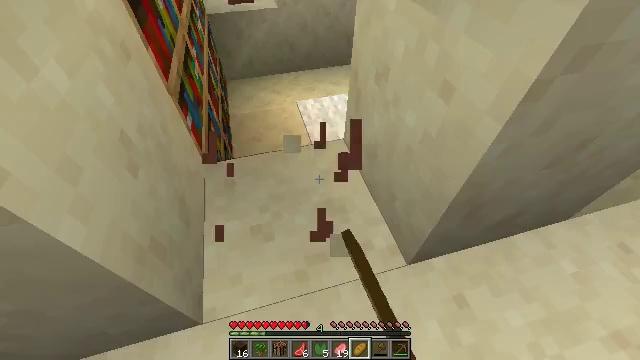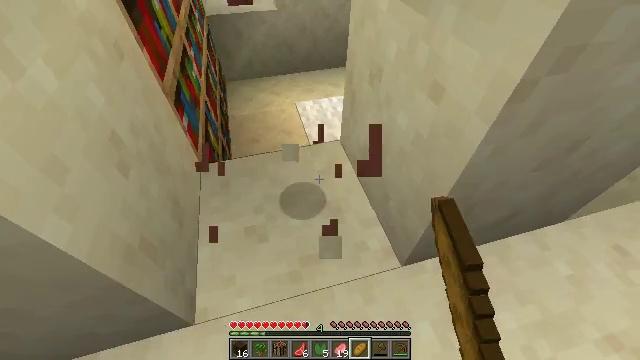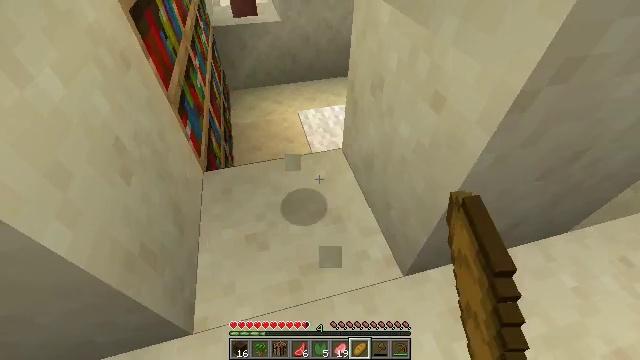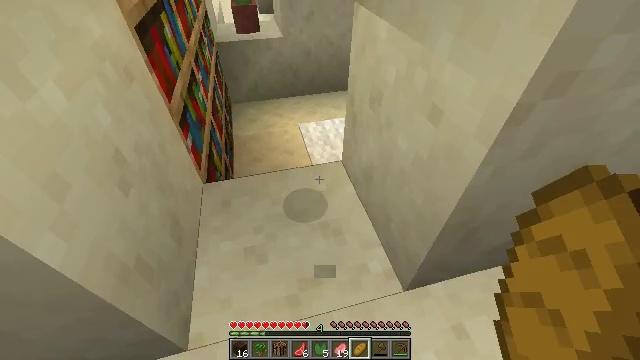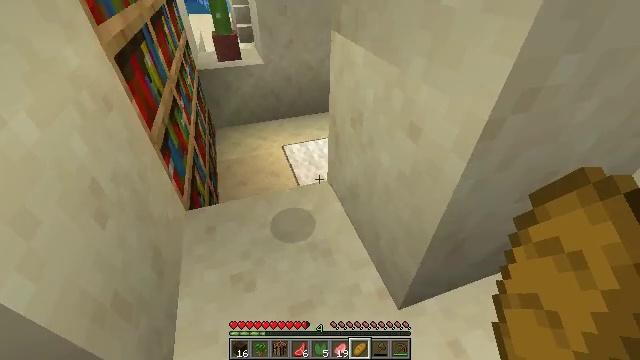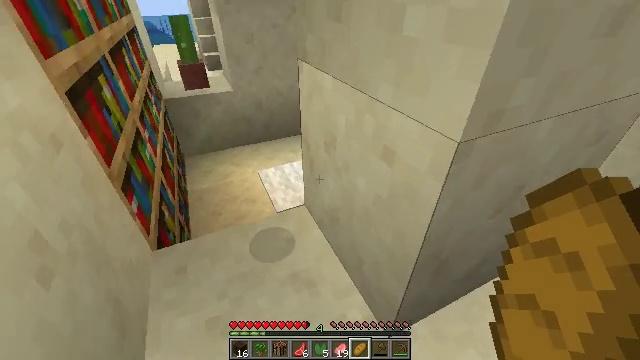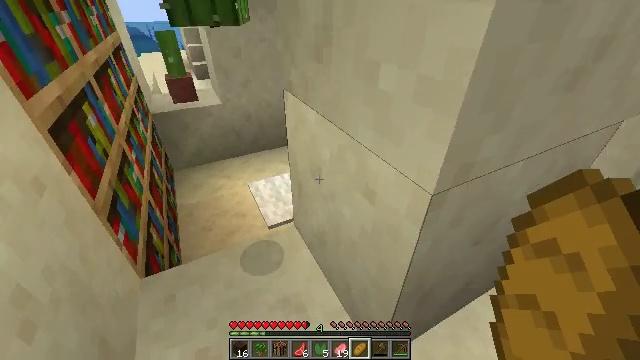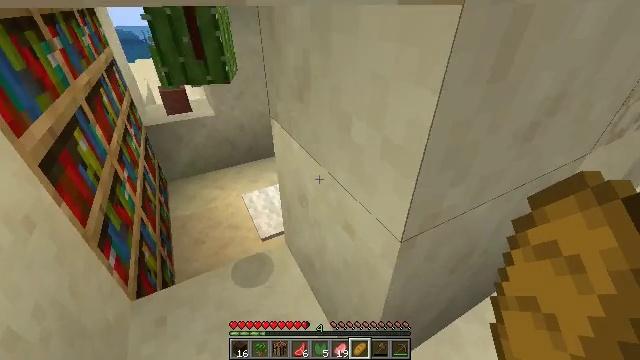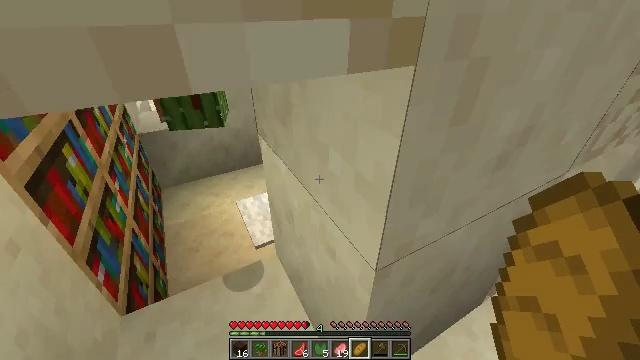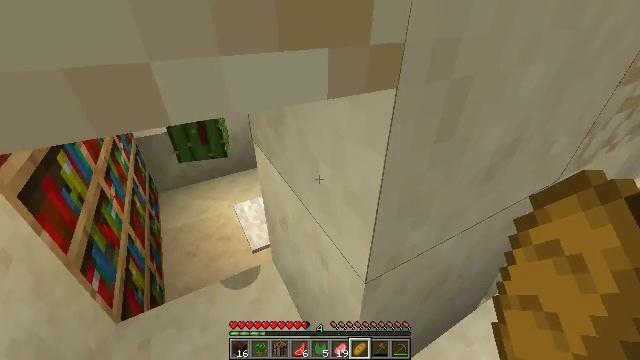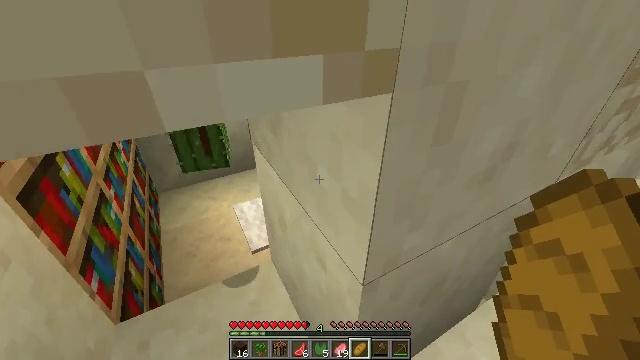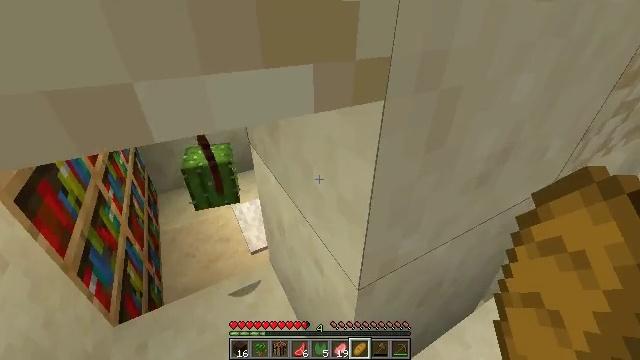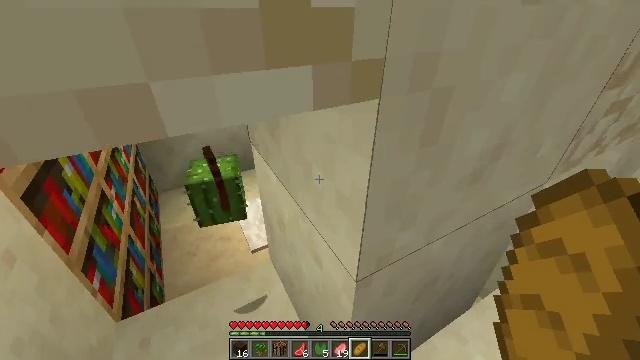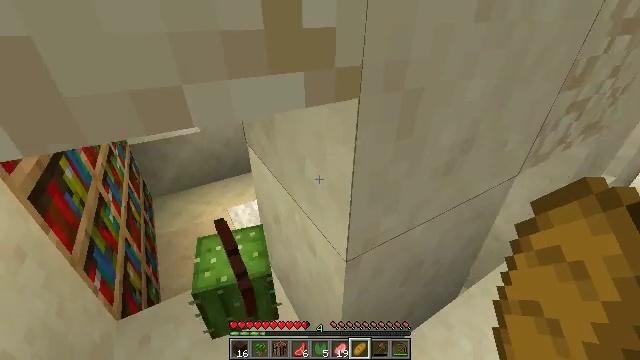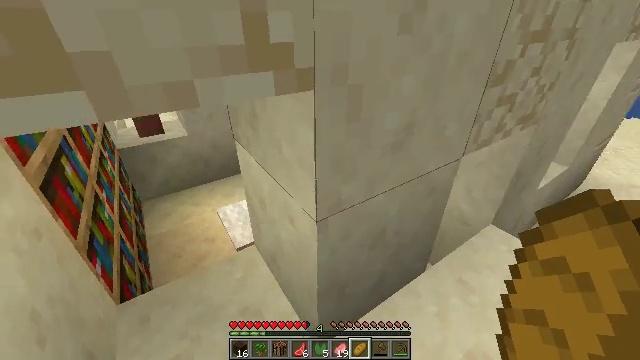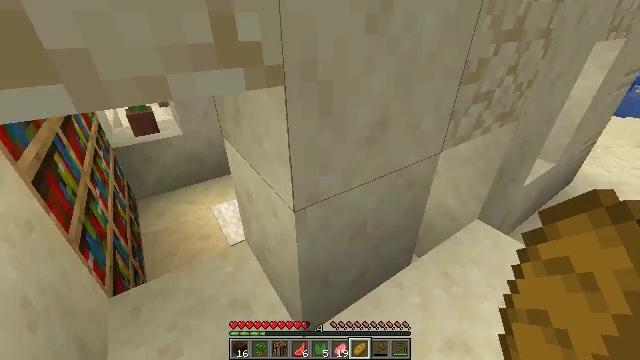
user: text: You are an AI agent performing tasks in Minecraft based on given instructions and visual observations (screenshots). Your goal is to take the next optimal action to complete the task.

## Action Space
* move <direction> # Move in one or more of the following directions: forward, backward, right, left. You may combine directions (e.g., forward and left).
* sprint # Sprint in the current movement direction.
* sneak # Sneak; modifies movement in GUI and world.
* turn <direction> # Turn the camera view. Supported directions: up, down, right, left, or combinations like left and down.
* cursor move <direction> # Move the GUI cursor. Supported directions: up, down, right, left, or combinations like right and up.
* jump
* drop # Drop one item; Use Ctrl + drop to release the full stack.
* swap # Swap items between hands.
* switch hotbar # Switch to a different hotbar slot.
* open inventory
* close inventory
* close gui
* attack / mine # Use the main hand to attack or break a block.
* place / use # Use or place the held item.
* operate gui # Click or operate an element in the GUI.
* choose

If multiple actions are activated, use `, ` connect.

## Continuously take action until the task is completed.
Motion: motion action
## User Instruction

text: Hold left click to mine smooth sandstone.
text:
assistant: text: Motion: sneak
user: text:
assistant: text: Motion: sneak, turn up
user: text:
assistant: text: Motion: sneak, turn up
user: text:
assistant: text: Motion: move forward, sneak, turn right and up
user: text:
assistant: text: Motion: move forward, turn right and up
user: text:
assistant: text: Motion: move forward, turn right
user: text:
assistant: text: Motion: move forward
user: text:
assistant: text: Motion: no_op
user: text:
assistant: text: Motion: no_op
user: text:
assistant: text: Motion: no_op
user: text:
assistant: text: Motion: no_op
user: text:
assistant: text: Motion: move back
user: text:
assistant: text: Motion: move back, turn right and up
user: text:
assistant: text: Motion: move back and move right, turn right and up
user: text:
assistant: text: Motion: move right
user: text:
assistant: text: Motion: move right
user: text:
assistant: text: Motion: move right
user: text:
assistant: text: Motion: move right
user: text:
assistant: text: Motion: move right, turn right and up
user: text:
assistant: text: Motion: move right, turn up
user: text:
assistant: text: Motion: move forward and move right
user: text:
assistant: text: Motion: move forward and move right
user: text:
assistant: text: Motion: move forward and move right
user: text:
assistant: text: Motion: move forward and move right
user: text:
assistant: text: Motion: move forward and move right, turn left
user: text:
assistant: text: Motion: move forward and move right, turn left and down
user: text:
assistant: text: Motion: move forward and move right, turn left and down
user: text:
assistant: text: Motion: move forward and move right, turn left and down
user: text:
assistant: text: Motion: move forward and move right, turn left and down
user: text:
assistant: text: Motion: move right, turn left and down